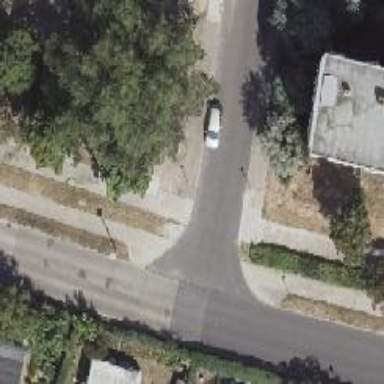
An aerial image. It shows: Sidewalk along the footway.